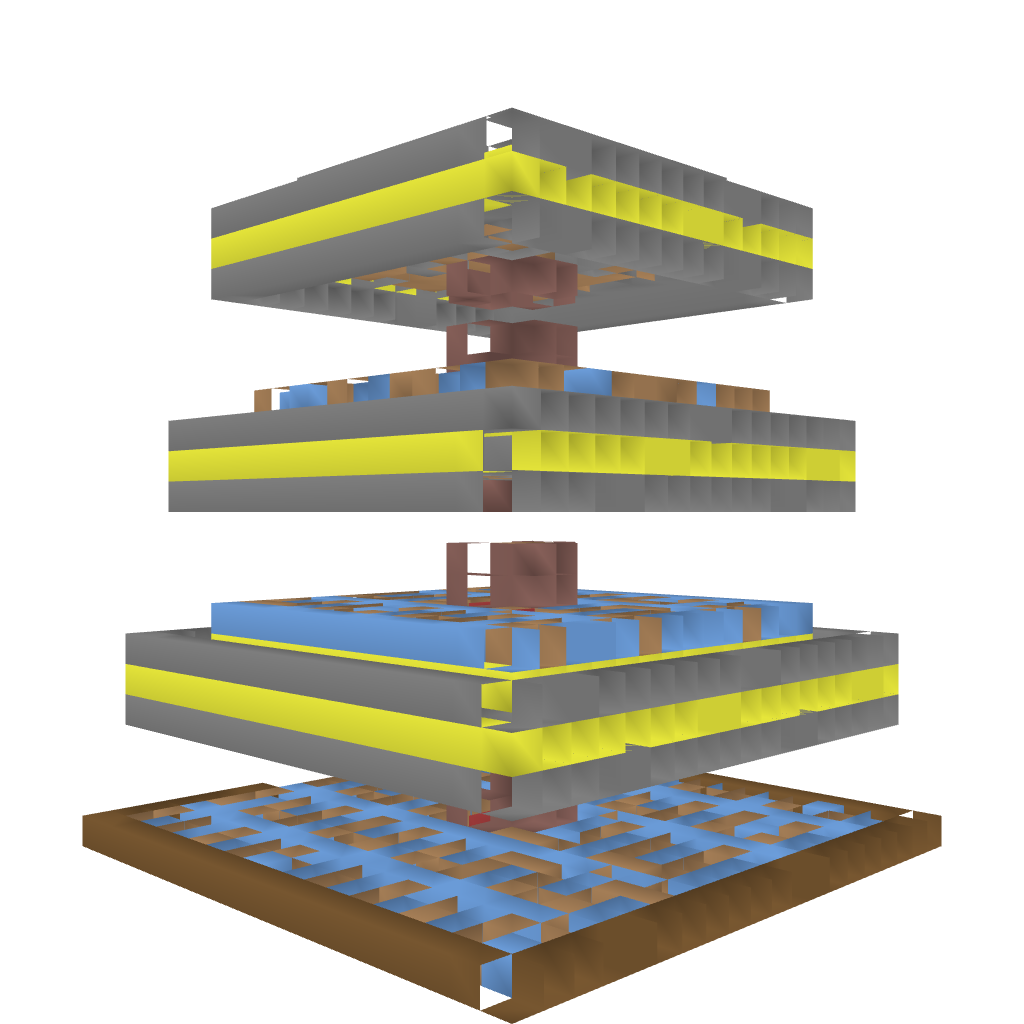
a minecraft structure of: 3 story building w/ elevator bad low quality